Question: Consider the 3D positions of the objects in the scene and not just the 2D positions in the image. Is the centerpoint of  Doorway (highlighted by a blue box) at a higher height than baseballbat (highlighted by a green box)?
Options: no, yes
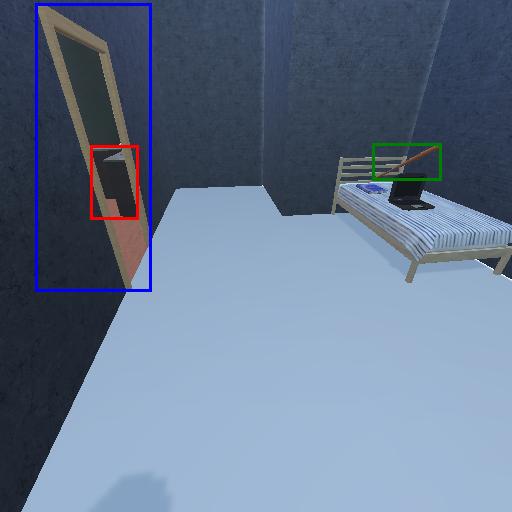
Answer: no